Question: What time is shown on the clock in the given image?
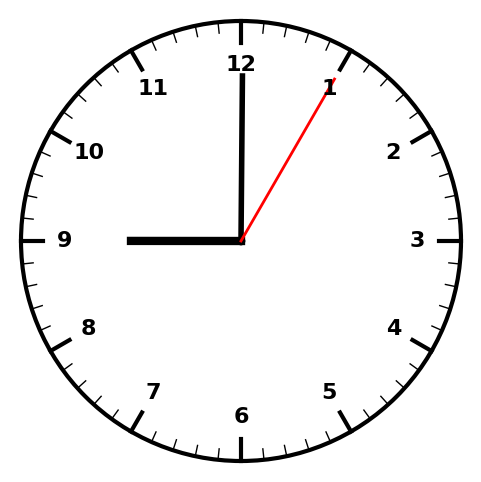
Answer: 09:00:05